Field crop: maize
Growth stage: 2
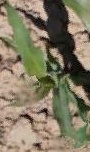
Species: maize